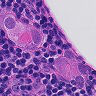
Metastatic tissue present: yes